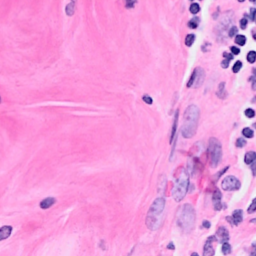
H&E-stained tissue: Breast